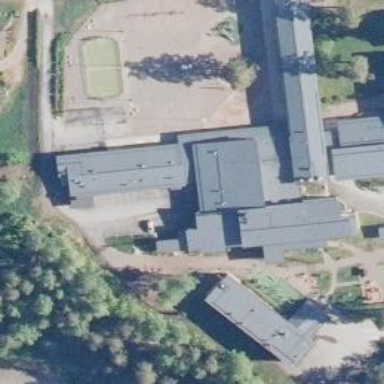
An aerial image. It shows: School building.